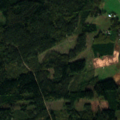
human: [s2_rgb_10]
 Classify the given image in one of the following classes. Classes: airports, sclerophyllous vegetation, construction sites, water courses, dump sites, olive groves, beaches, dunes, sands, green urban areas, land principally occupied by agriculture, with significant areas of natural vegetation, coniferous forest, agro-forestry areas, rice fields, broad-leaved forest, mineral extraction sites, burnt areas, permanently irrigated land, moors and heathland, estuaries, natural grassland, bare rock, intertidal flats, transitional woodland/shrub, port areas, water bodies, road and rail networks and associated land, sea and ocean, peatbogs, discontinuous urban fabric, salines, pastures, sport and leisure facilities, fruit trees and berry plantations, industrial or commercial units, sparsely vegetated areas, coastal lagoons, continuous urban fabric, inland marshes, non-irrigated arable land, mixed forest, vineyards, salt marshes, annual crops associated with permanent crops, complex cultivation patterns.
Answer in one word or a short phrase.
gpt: non-irrigated arable land, coniferous forest, mixed forest